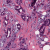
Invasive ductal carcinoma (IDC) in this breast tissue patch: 1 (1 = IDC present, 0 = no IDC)